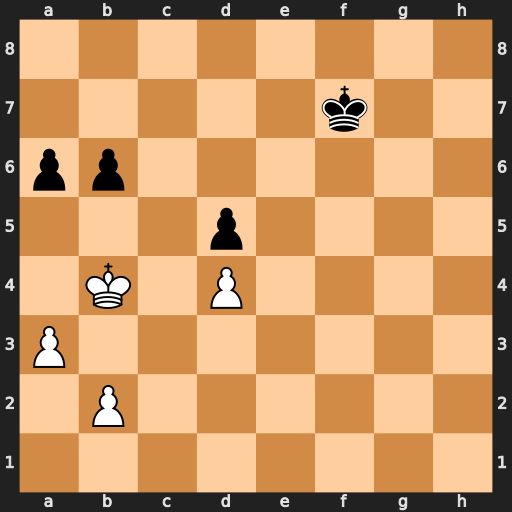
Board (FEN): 8/5k2/pp6/3p4/1K1P4/P7/1P6/8
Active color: w
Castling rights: -
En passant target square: -
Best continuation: a4 Ke6 a5